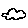
Label: cloud